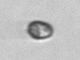
Label: nanoplankton_mix